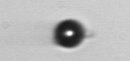
Label: bead